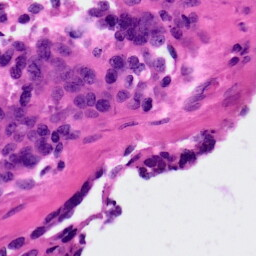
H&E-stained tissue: Ovarian